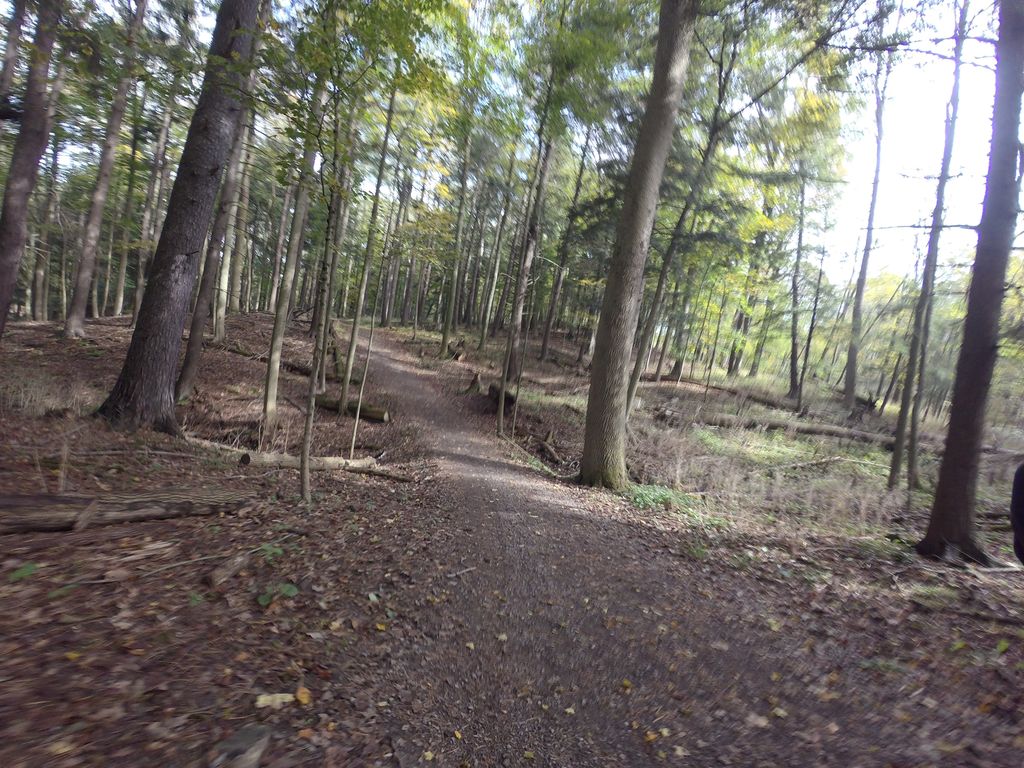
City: hamilton